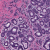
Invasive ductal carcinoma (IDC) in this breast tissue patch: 0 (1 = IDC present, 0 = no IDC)